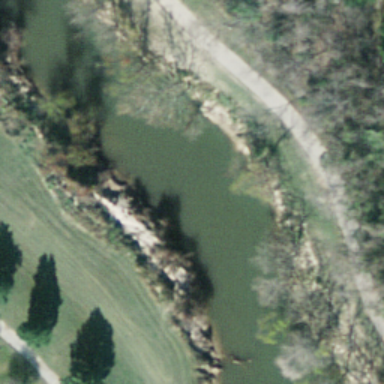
It is a river with two rows of trees on both banks of the river .